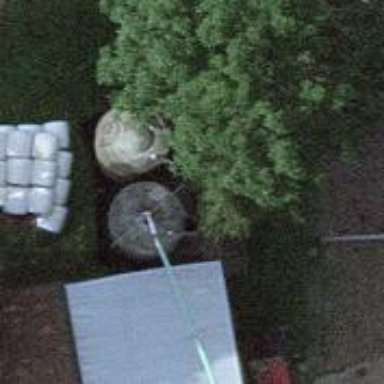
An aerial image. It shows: Silo.